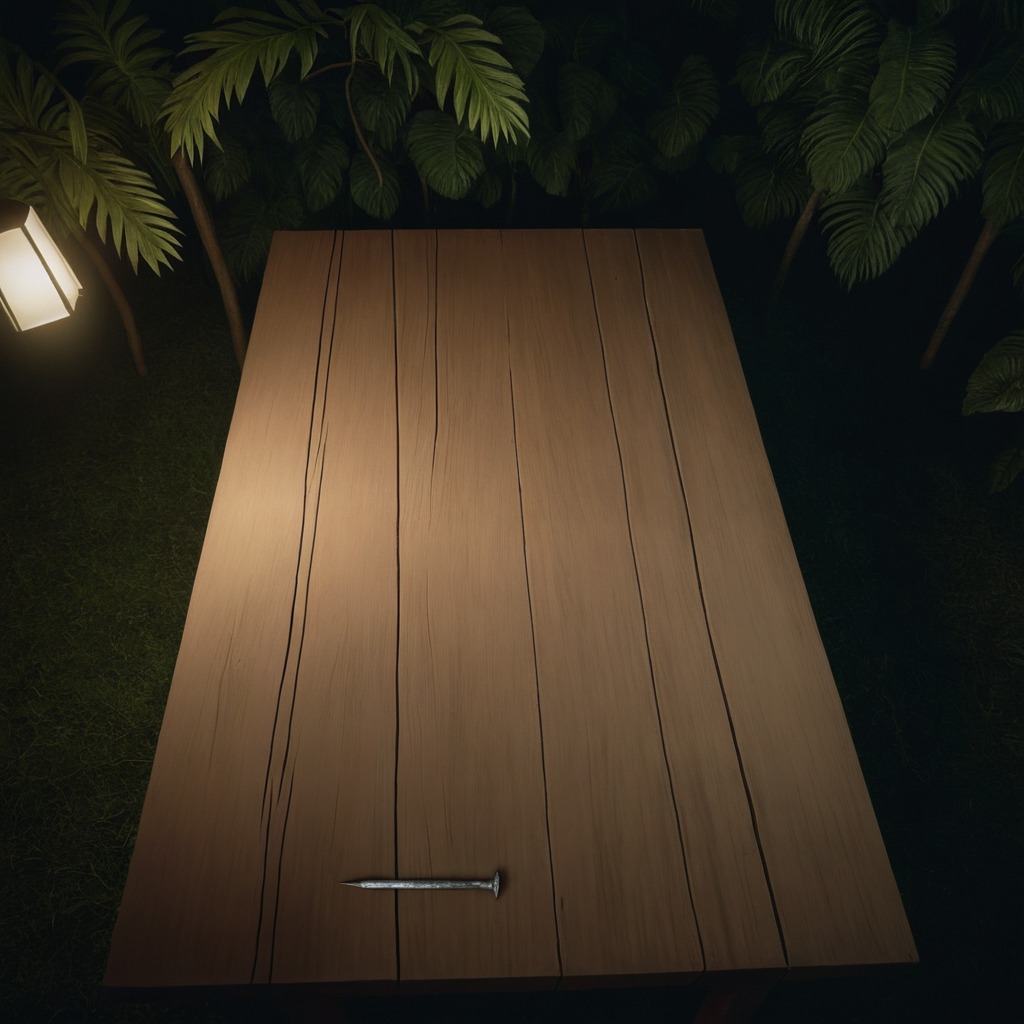
An iron nail is lying on a wooden table inside a jungle field workshop tent at night.